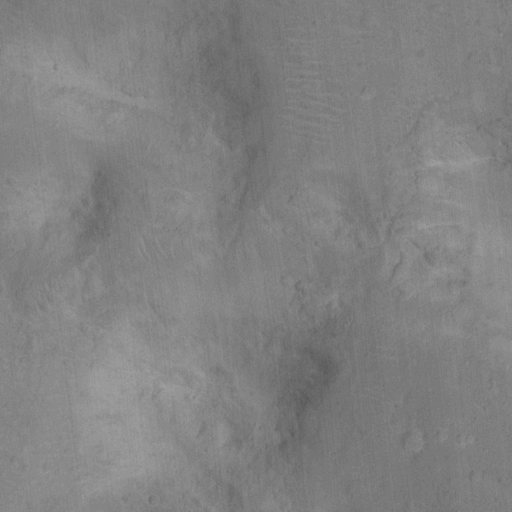
Classes present: Background